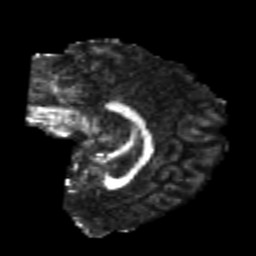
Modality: FA
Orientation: sagittal
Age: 25
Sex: female
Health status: healthy
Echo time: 0.074 s